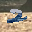
Label: 2